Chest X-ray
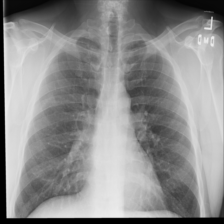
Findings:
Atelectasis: negative
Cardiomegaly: negative
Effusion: negative
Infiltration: negative
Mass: negative
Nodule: positive
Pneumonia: negative
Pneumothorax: negative
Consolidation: negative
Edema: negative
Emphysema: negative
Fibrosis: negative
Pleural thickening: negative
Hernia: negative